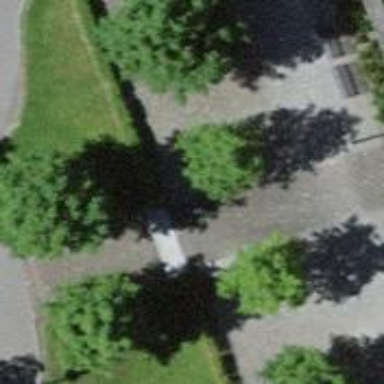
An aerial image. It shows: Set of steps on the road.